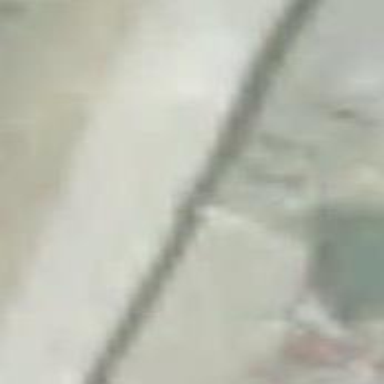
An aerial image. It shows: Wall barrier.